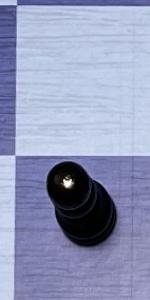
Label: Pawn_Black